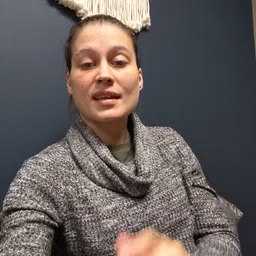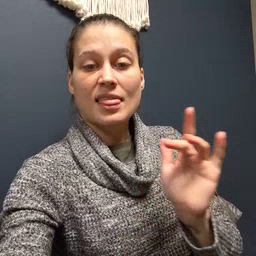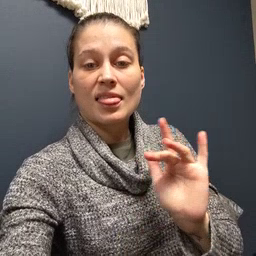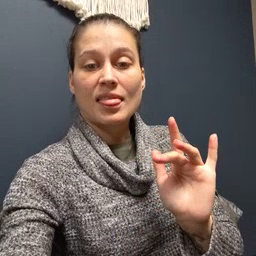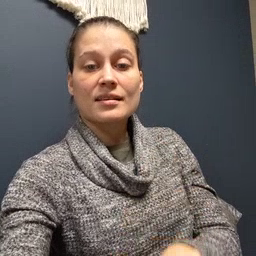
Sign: yucky